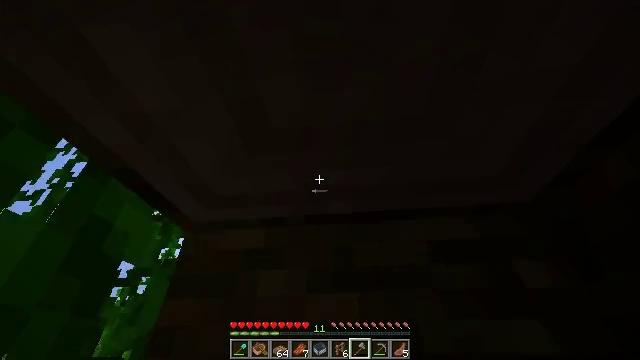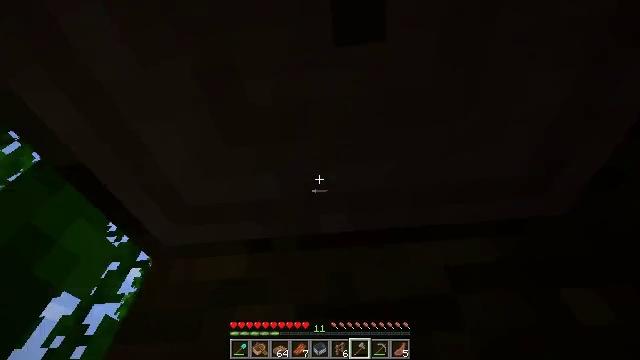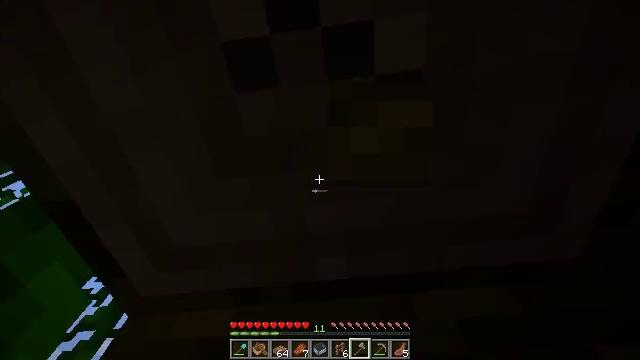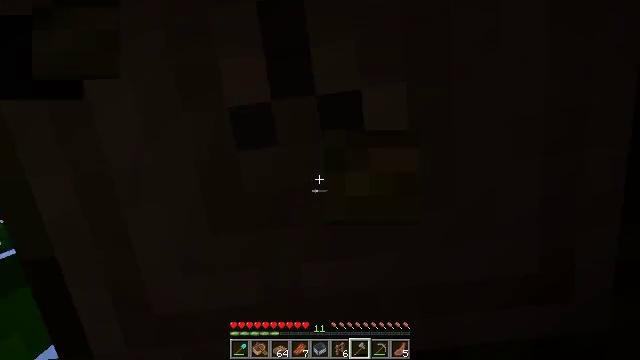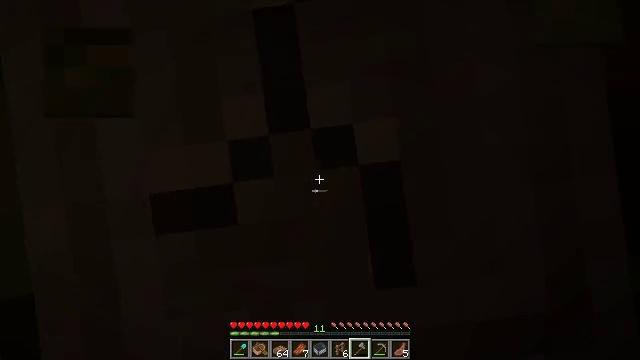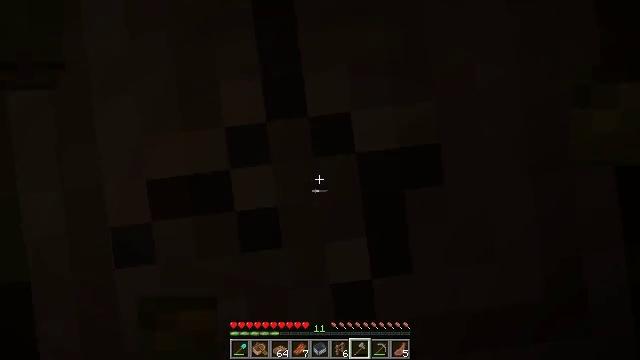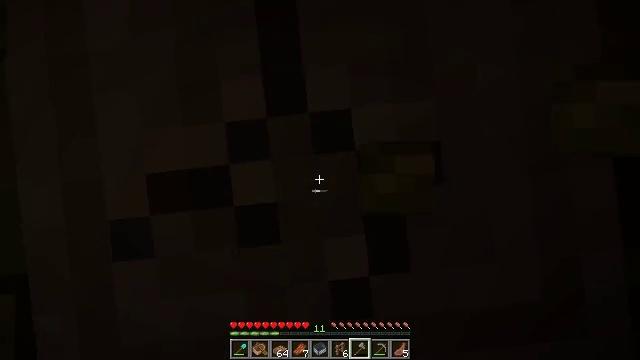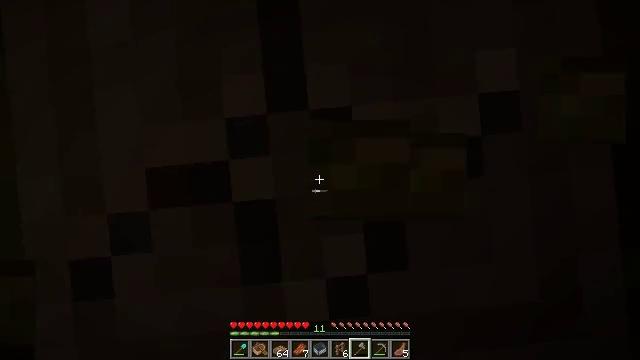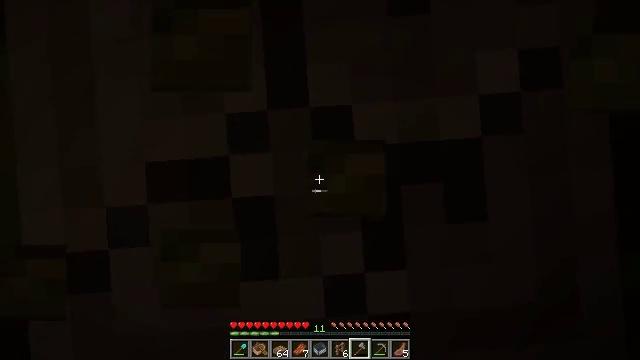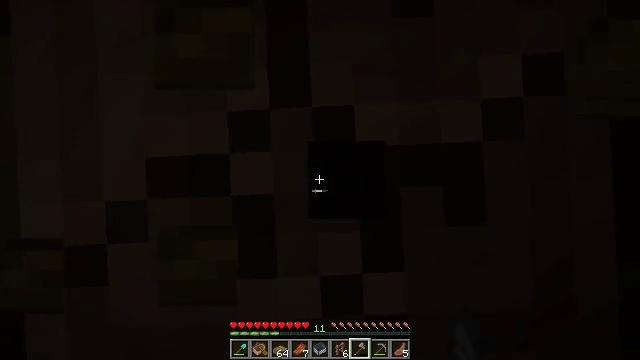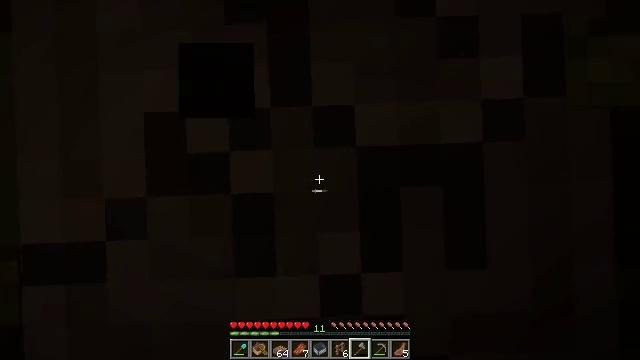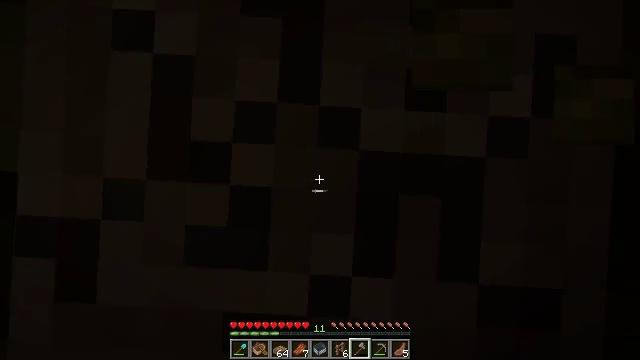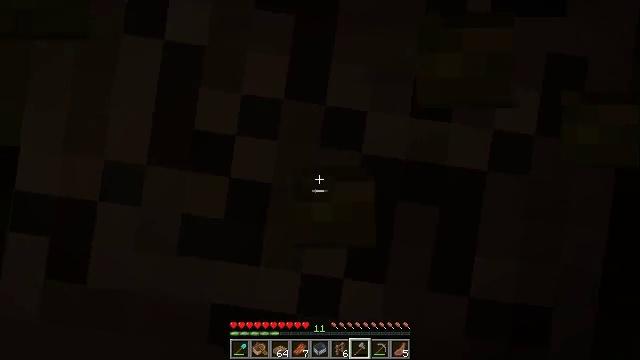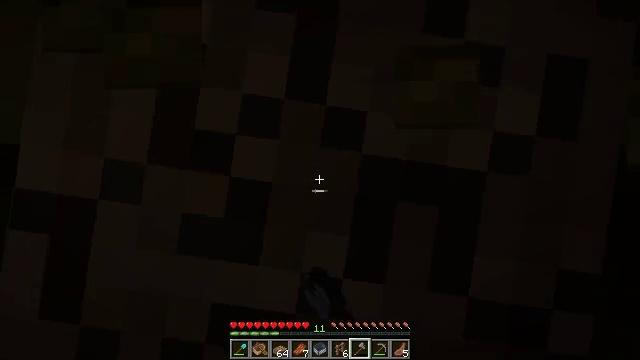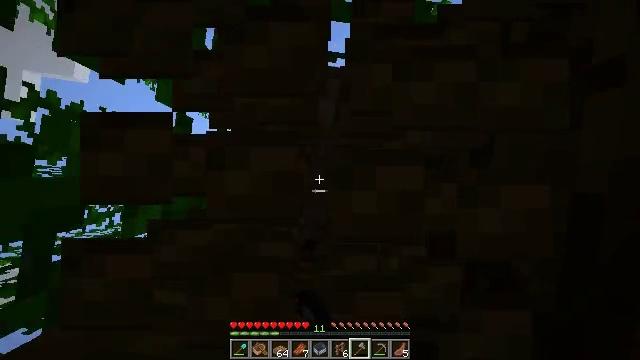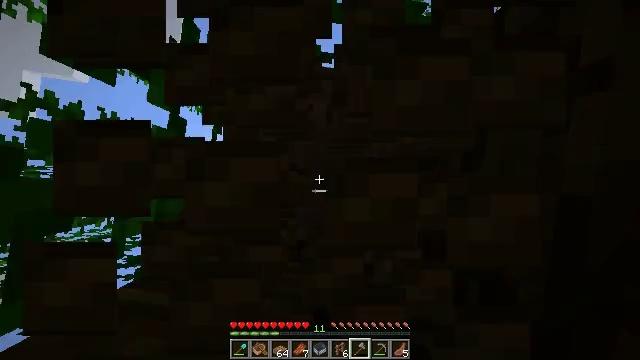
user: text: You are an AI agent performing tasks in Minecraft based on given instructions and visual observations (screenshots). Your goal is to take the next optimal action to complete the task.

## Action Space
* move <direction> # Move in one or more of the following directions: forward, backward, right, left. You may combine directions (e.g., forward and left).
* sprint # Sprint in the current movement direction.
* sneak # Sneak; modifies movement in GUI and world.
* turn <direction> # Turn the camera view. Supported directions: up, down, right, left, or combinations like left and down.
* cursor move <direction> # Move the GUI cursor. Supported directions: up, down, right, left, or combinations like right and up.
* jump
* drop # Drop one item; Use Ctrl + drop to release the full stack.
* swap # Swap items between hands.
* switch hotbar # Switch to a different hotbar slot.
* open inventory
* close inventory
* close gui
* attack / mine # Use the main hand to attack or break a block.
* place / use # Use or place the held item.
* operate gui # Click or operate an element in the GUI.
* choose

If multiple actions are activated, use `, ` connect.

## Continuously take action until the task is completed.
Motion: motion action
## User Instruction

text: Break the jungle log to gather wood.
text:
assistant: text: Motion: turn up, attack / mine
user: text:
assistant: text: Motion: turn up, attack / mine
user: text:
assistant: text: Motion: turn up, attack / mine
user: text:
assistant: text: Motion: turn up, attack / mine
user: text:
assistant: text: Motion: turn up, attack / mine
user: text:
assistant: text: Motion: turn up, attack / mine
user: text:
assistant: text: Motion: turn up, attack / mine
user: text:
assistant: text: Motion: turn right and up, attack / mine
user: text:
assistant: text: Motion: turn right and up, attack / mine
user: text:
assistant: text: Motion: attack / mine
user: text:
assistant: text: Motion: turn right and up, attack / mine
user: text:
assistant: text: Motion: turn right, attack / mine
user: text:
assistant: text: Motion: attack / mine
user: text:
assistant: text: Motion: attack / mine
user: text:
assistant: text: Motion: move right, attack / mine
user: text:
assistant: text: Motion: attack / mine
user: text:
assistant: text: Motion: attack / mine
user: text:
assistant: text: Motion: turn left, attack / mine
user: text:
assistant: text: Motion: turn left, attack / mine
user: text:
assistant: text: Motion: turn left, attack / mine
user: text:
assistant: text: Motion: turn left, attack / mine
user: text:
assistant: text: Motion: attack / mine
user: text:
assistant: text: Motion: attack / mine
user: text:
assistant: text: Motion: attack / mine
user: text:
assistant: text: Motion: attack / mine
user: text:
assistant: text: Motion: attack / mine
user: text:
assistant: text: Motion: attack / mine
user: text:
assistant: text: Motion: attack / mine
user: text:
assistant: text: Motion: attack / mine
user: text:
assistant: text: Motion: attack / mine